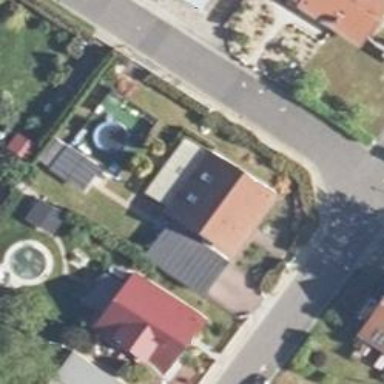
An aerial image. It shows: Gabled house with red roof.